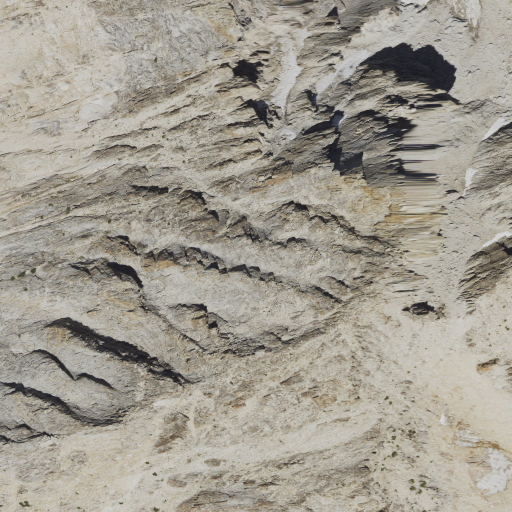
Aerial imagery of mountain in California named Matterhorn Peak containing barren land, shrub, grassland, and snow